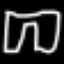
Label: pants